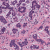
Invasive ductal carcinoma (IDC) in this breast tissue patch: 0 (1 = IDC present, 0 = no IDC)